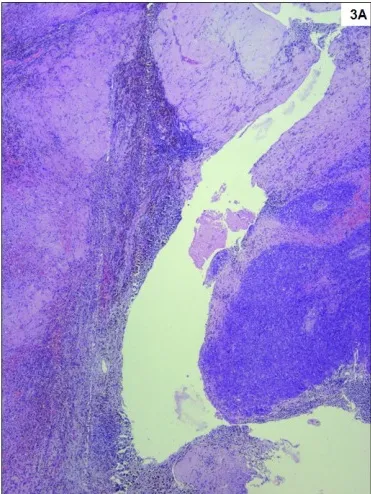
Haematoxylin and eosin staining of the tissue. . (
A) Small round blue tumour cells arranged in sheets and nests infiltrating the adjacent stroma. Numerous hemosiderin laden macrophages are seen at the interface. No viable renal parenchyma is preserved, which is entirely replaced by dense fibrosis.
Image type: pathology (h&e)